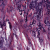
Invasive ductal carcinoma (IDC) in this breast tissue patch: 1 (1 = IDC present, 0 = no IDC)